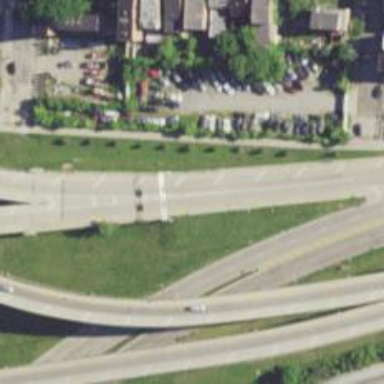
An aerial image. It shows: Trunk_link highway on bridge.